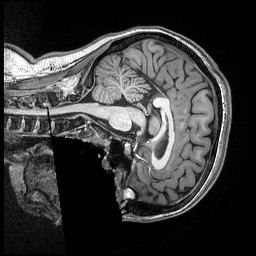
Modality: T1w
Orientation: sagittal
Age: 22
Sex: female